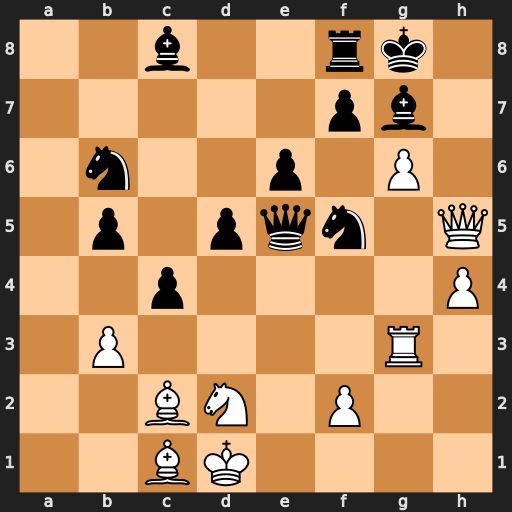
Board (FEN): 2b2rk1/5pb1/1n2p1P1/1p1pqn1Q/2p4P/1P4R1/2BN1P2/2BK4
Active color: w
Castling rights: -
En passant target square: -
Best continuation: Qh7#